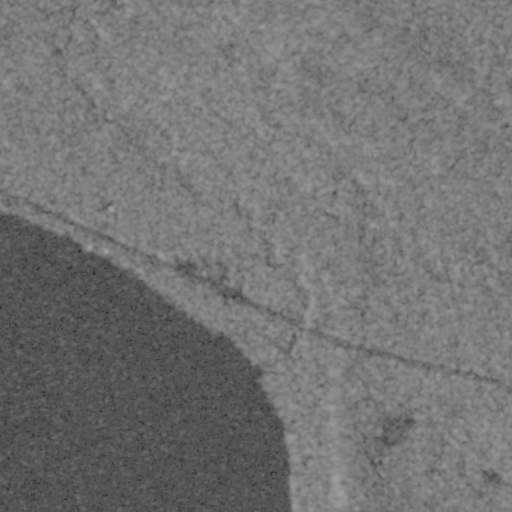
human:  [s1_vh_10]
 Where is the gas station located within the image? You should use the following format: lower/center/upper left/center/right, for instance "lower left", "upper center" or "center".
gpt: The gas station is located in the center of the image.
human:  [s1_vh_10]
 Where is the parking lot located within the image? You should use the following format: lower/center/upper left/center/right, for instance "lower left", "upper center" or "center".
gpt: The parking lot is located in the center left of the image.
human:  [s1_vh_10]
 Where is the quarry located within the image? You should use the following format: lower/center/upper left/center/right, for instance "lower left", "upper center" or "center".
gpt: The quarry is located in the lower right of the image.
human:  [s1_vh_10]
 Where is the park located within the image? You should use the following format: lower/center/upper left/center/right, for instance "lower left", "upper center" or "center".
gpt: There is no park in the image.

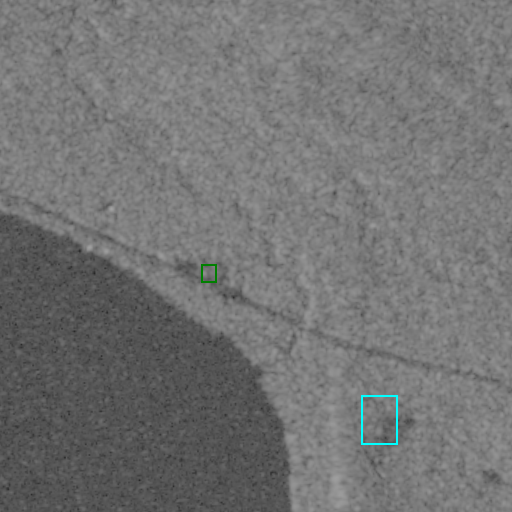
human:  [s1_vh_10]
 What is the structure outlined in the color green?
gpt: The structure outlined in green is a gas station.
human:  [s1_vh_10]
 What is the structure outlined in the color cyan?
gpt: The structure outlined in cyan is a quarry.
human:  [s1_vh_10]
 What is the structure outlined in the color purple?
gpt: There is no purple outline.